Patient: sex F, age 26
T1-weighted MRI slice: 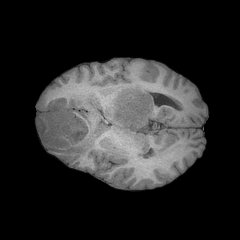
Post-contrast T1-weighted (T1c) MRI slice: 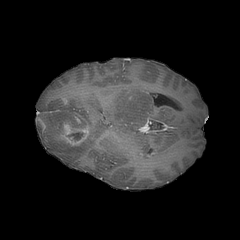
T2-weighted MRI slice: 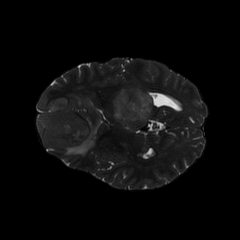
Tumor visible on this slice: yes
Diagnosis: Glioblastoma, IDH-wildtype
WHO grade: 4